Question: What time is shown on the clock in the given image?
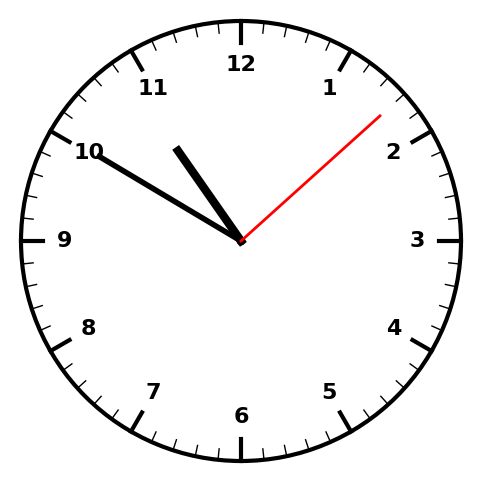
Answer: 10:50:08